Field crop: maize
Growth stage: 2
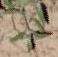
Species: atriplex